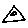
Label: triangle